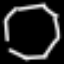
Label: octagon